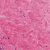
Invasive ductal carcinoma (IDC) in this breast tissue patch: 0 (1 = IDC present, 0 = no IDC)